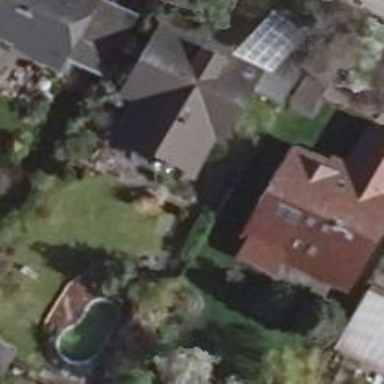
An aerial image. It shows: Simple house.